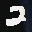
Label: 2